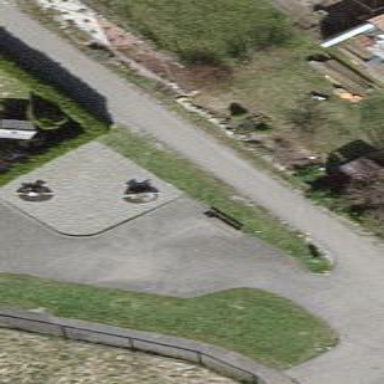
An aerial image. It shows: Playground area for leisure activities on the land.